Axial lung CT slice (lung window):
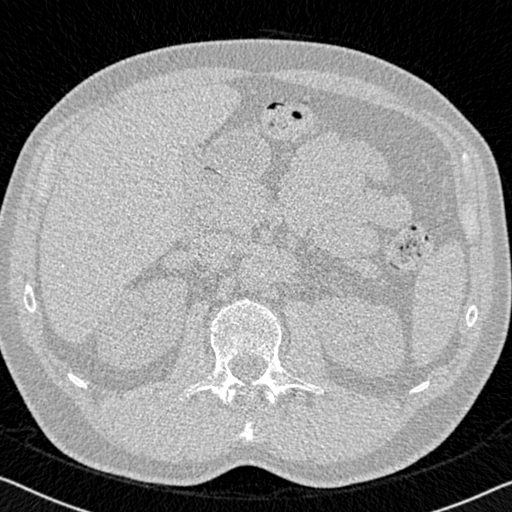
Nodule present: no